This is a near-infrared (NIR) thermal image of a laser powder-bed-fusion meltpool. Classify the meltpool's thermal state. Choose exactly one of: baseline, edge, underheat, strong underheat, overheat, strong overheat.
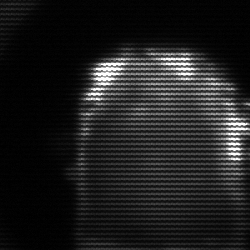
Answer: baseline